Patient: sex M, age 29
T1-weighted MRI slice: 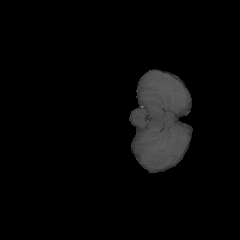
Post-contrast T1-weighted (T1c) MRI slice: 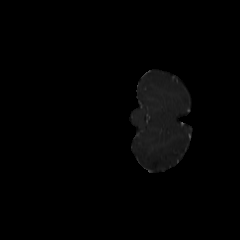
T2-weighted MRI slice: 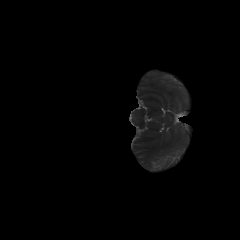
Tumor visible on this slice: no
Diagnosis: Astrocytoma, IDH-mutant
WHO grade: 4